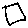
Label: square